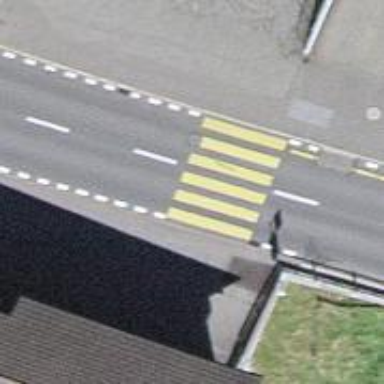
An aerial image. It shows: Uncontrolled zebra crossing on the road.